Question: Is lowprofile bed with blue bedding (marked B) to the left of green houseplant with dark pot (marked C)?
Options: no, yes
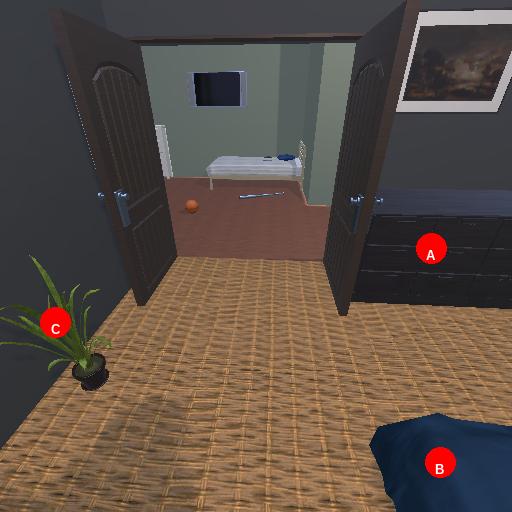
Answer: no